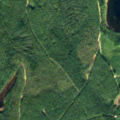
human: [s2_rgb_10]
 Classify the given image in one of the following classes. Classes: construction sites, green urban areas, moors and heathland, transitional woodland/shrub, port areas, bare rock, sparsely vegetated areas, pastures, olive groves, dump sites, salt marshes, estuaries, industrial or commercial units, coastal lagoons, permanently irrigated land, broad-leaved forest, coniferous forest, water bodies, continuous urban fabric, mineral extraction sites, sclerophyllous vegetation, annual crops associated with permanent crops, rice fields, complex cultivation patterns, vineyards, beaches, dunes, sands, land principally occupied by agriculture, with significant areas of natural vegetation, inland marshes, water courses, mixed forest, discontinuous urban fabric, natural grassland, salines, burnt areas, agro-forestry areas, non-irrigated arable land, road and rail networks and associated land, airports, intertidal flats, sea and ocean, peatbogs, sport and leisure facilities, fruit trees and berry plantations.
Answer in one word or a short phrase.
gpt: coniferous forest, water bodies